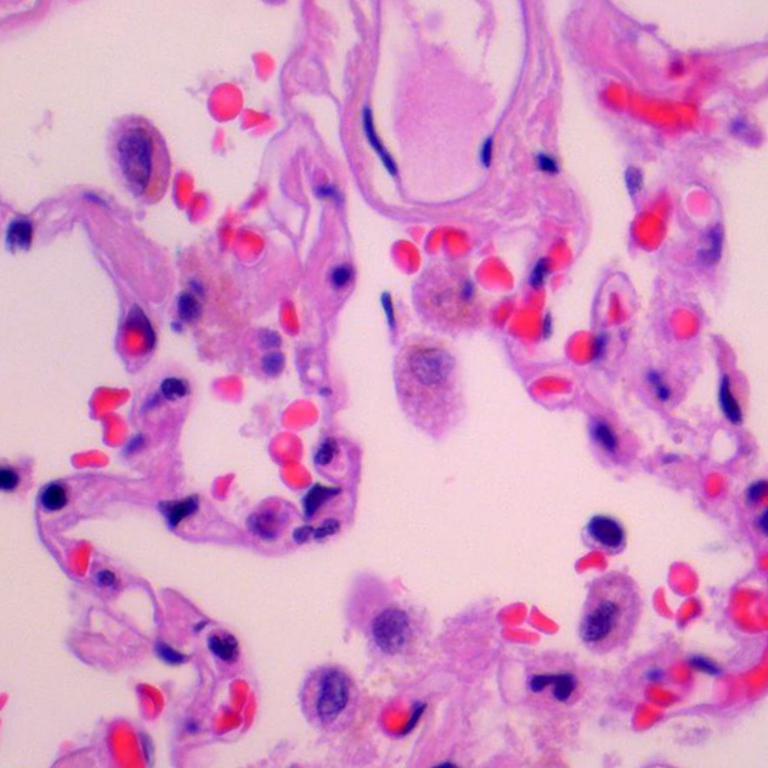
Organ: lung
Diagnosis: benign